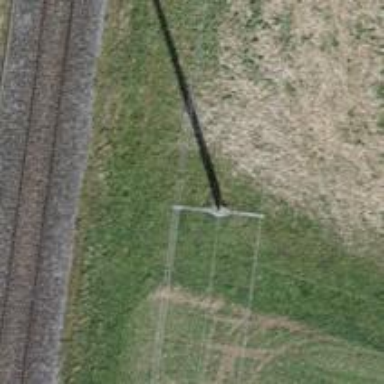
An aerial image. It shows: Straight power pole with straightforward line management.